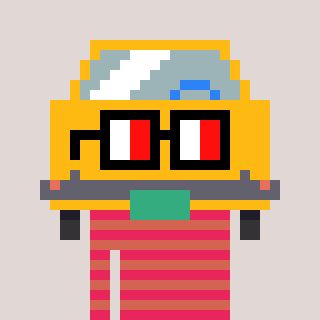
a pixel art character with square glasses with black frames and red eyes, a taxi-shaped head and a peachy-colored body on a warm background